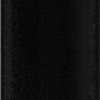
Label: dusty